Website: apple
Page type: account-selection
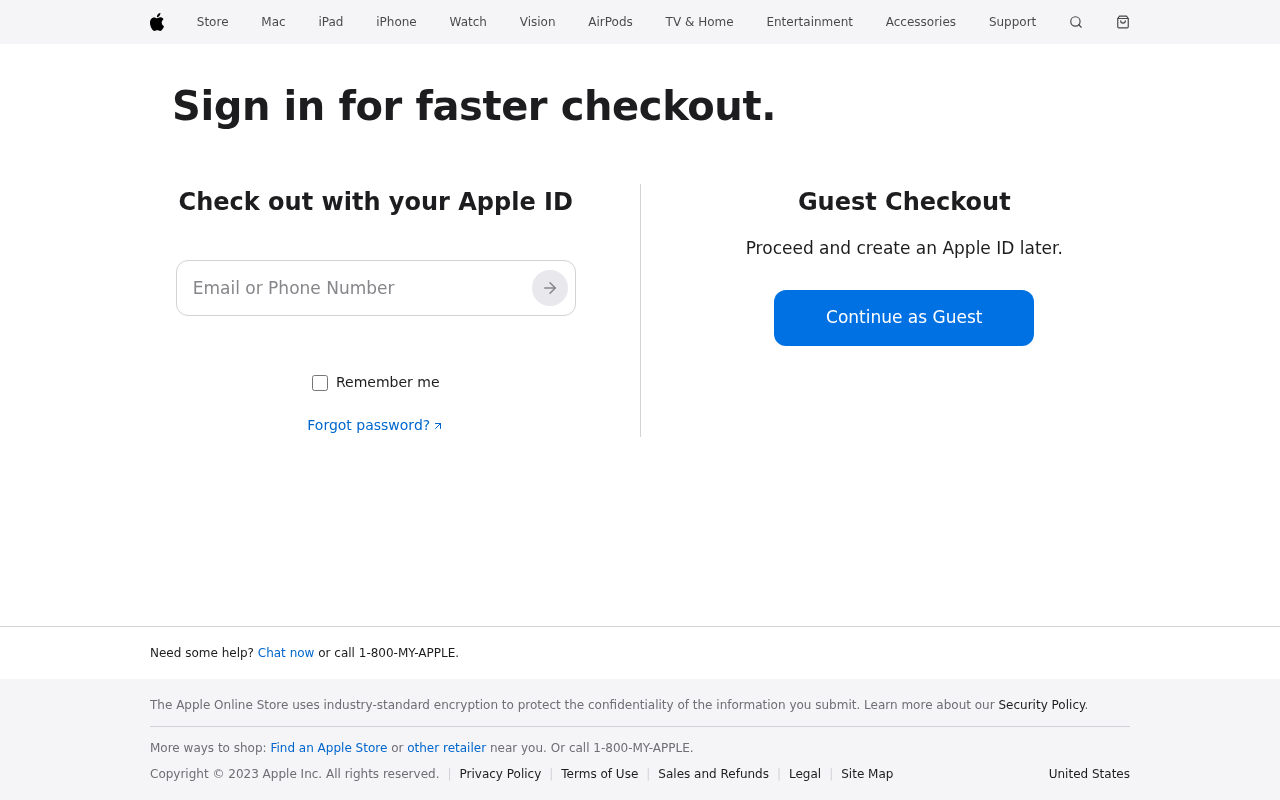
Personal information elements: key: PII_EMAIL
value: matthewwhite@yahoo.com